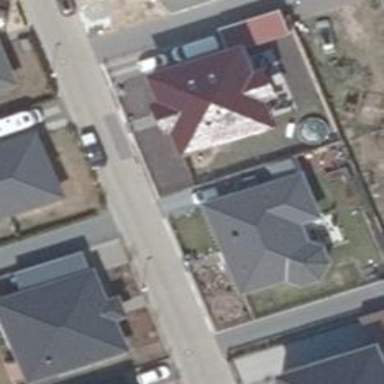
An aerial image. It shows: Detached building with hipped roof shape.